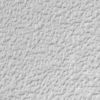
Label: not_dusty